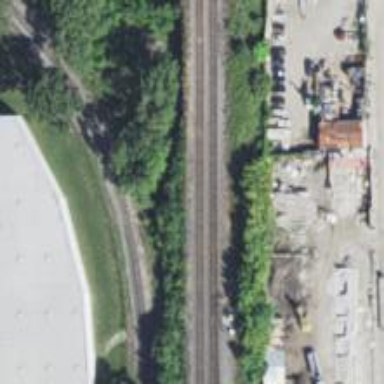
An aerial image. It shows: Abandoned railway.